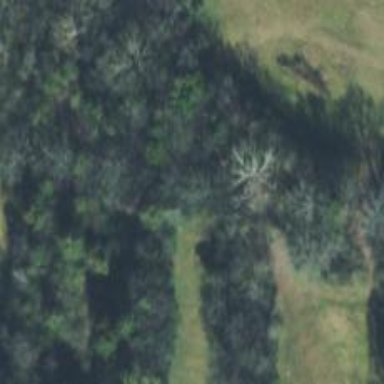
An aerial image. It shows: Disc golf hole.